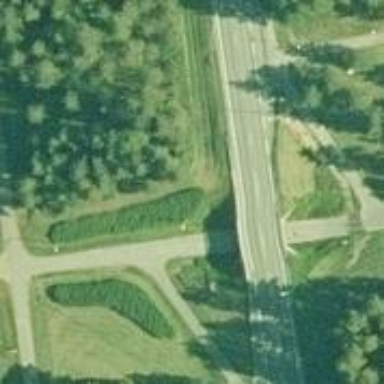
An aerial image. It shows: Asphalt cycleway.